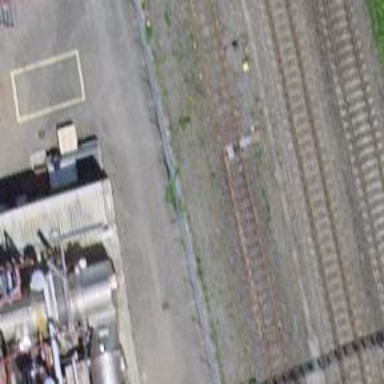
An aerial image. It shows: Railway switch.